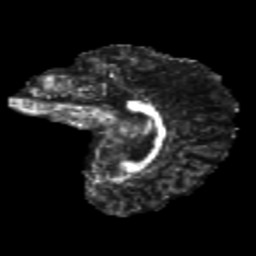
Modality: FA
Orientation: sagittal
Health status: healthy
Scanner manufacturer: philips
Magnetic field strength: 3 T
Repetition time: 9.75 s
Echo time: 0.092 s